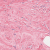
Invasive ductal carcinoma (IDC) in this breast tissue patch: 0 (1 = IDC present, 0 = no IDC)